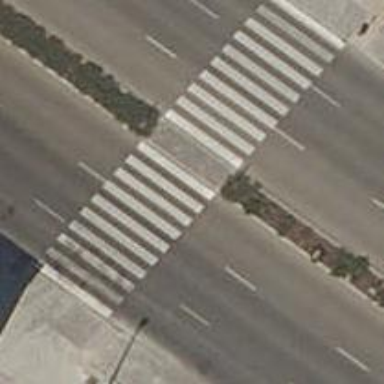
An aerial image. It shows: Uncontrolled crossing on the road.